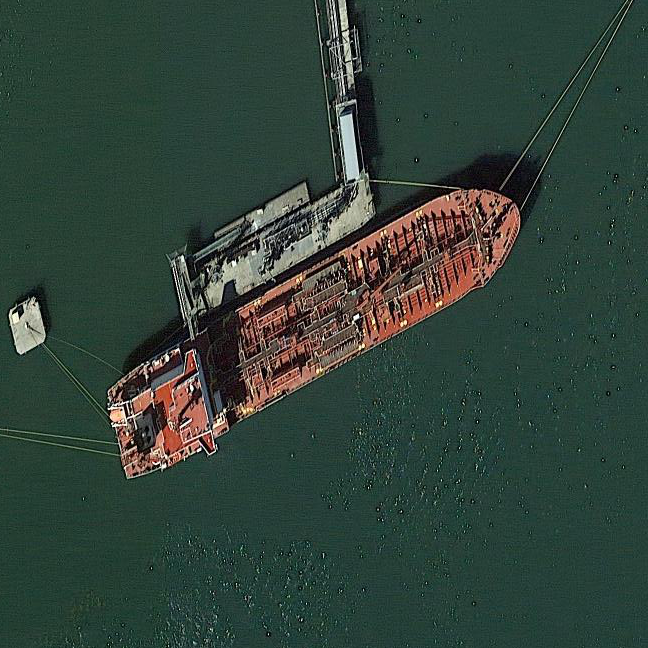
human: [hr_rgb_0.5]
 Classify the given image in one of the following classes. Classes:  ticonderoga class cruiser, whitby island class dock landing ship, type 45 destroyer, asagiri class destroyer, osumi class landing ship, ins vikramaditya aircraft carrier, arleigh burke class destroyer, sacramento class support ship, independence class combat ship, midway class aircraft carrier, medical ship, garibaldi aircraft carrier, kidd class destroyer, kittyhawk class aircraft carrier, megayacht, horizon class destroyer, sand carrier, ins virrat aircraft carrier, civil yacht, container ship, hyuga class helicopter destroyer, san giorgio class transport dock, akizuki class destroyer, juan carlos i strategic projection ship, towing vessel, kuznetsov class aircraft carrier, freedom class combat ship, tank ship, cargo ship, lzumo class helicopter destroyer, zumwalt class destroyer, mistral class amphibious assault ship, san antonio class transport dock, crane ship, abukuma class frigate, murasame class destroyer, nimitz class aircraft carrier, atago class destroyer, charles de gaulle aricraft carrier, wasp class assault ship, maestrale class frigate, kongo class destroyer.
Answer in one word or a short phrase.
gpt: Cargo ship